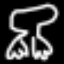
Label: frog